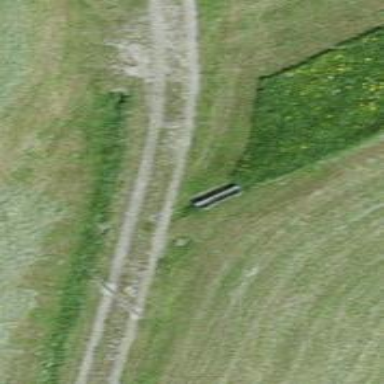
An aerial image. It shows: Bench for seating.